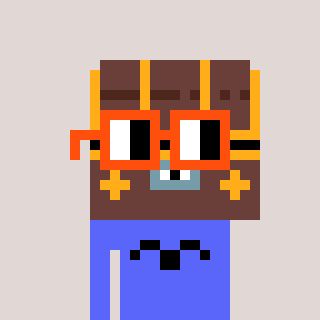
a pixel art character with square orange glasses, a treasure chest-shaped head and a purple-colored body on a warm background